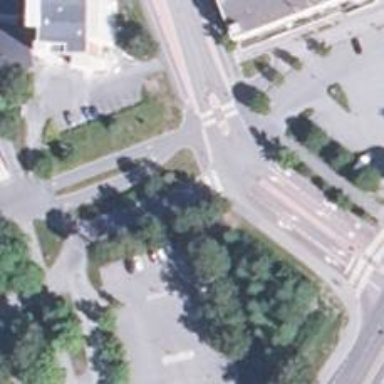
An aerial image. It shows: Road with "give way" sign.